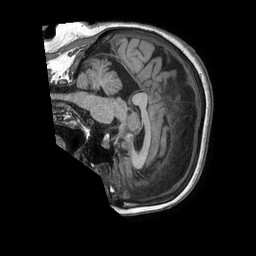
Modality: T1w
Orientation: sagittal
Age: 63
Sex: female
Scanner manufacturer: philips
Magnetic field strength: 1.5 T
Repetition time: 0.007672 s
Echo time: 0.003494 s